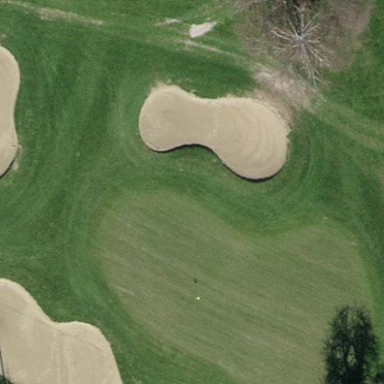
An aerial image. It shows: Picturesque green golfing area with grass land use.